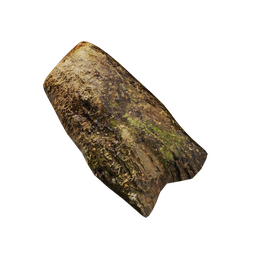
Label: nature